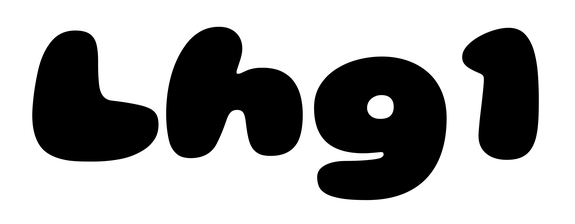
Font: Gluten_Black